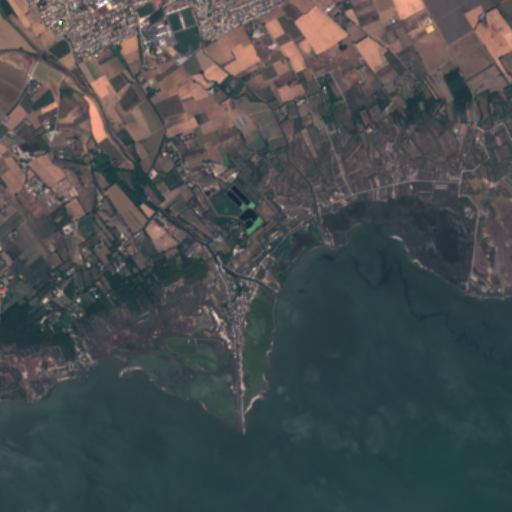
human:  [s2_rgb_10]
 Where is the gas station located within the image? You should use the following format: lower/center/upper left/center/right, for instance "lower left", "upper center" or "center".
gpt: The gas station is located in the upper left of the image.
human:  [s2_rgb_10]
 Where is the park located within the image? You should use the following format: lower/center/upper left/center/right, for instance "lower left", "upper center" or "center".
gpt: The park is located in the upper left of the image.
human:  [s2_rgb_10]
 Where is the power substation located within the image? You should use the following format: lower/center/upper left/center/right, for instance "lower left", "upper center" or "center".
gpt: The power substation is located in the upper left of the image.
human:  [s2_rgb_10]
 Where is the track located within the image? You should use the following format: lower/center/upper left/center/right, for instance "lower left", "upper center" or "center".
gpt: The track is located in the upper left of the image.
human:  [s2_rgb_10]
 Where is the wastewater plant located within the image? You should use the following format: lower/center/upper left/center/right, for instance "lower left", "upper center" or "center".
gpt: The wastewater plant is located in the center of the image.
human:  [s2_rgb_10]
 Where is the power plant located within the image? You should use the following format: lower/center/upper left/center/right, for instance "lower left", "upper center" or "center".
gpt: There is no power plant in the image.